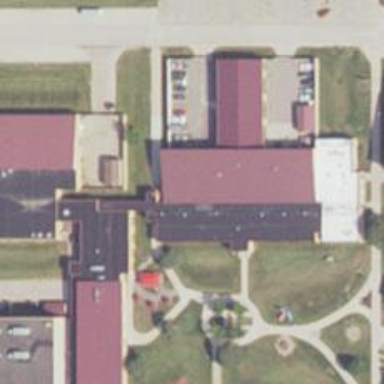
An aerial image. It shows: School building.